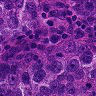
Metastatic tissue present: yes